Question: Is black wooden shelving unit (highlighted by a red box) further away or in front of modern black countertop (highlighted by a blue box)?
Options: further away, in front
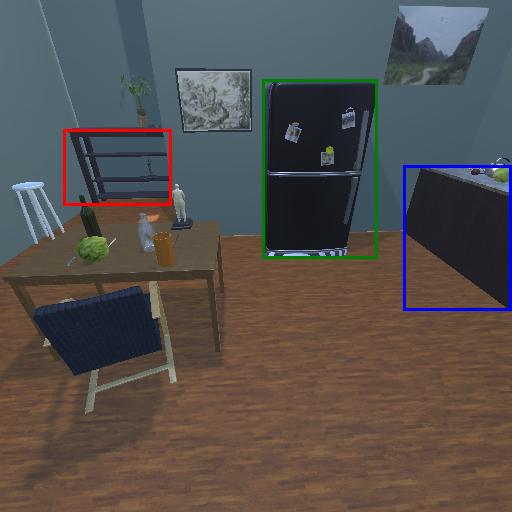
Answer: further away